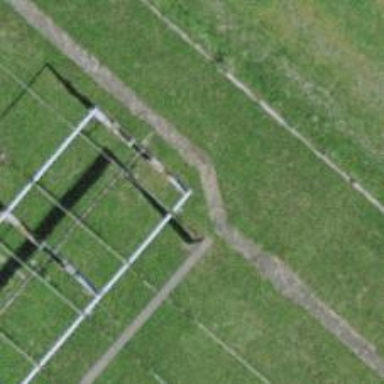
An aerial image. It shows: Busbar power line.